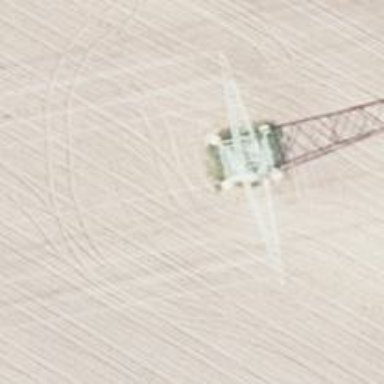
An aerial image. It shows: Power tower.